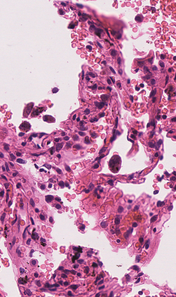
Tumor epithelial tissue: no
Tumor-associated stroma tissue: yes
Normal tissue: no